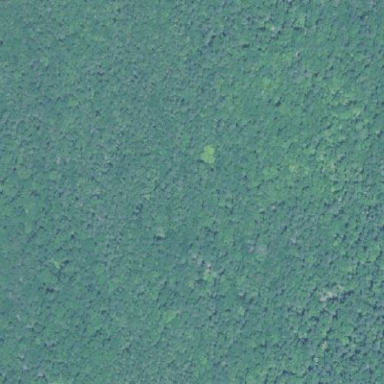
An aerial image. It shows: Nature reserve within forest area.